Aerial crown-view tile of a tropical tree (Barro Colorado Island, Panama), acquired 20250217:
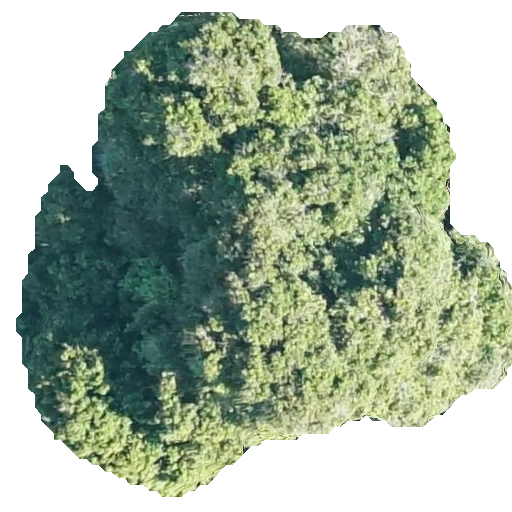
Species: Prioria copaifera
GBIF accepted scientific name: Prioria copaifera
Crown area: 250.411 m²